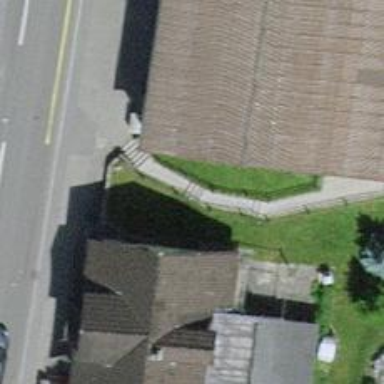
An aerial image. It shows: Set of steps on the road.